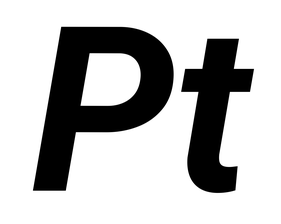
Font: Roboto-Italic_Bold_Italic